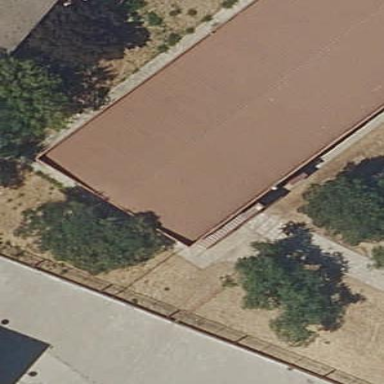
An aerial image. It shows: School building.